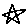
Label: star